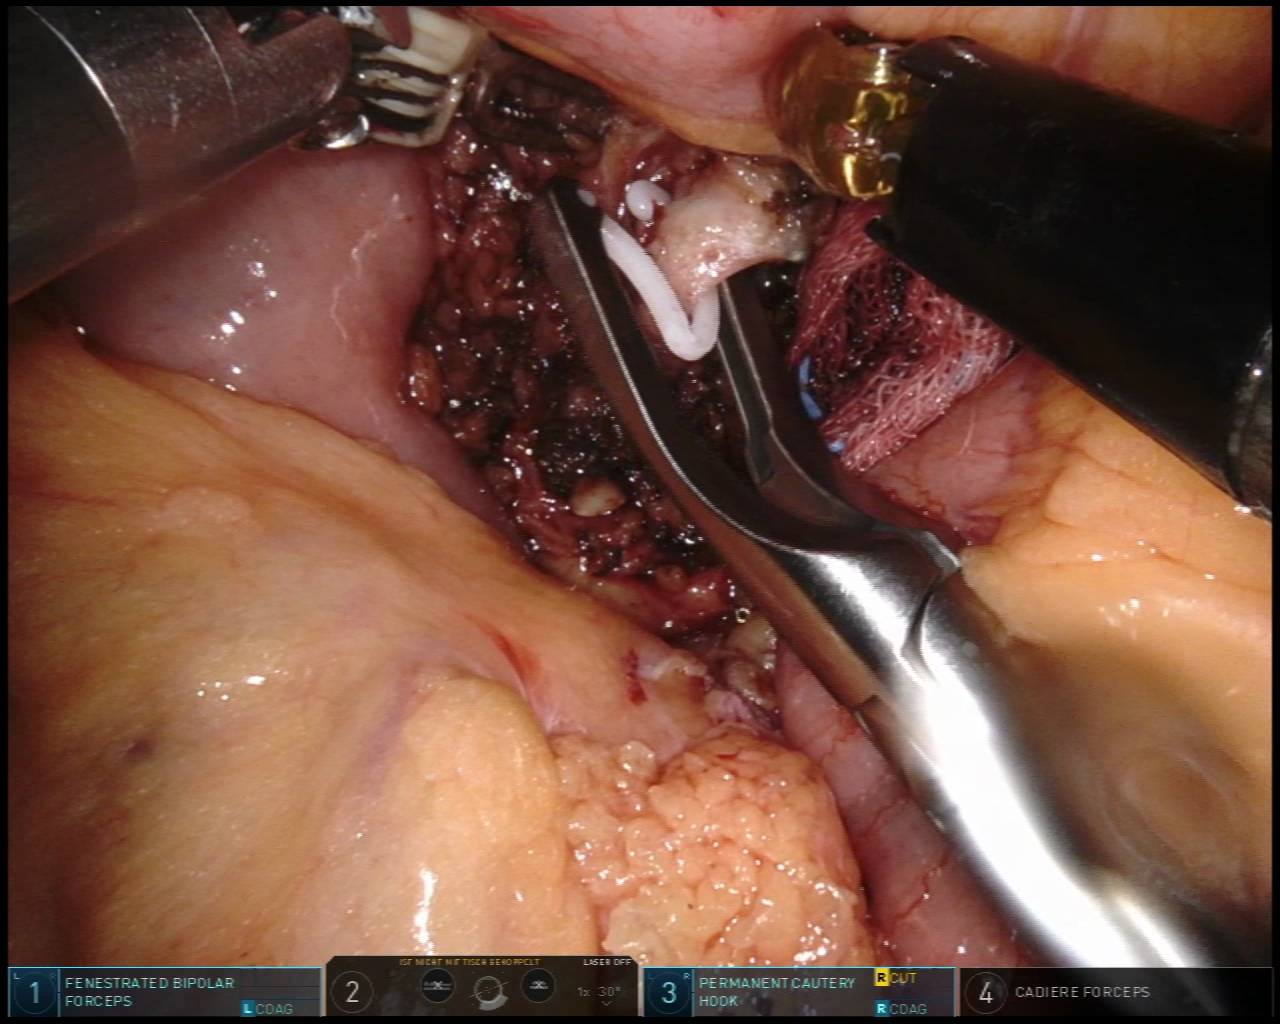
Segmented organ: inferior_mesenteric_artery
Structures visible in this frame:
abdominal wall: no
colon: yes
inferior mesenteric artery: yes
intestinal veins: no
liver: no
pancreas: no
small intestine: yes
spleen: no
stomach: no
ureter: no
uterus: no
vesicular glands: no